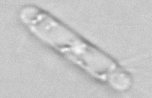
Label: Corethron_hystrix